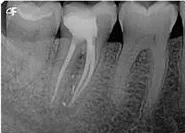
X-Ray at 12
months postoperative: healing of periapical and furcation
lesions.
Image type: radiology (x_ray)